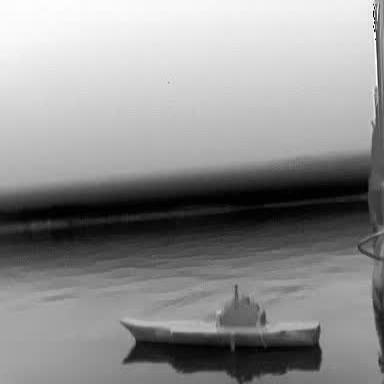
There is a warship in the infrared image.